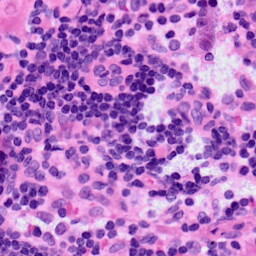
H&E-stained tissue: LymphNode